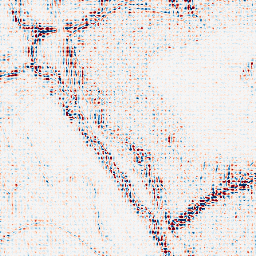
Category: wavelet
Decomposition family: wavelet_reverse_biorthogonal
Decomposition parameters: wavelet: rbio5.5
level: 2
Upsampling method: sinc_blackman
Upsampling parameters: scale: 8
kernel_size: 8
Upsampling scale: 8